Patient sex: M
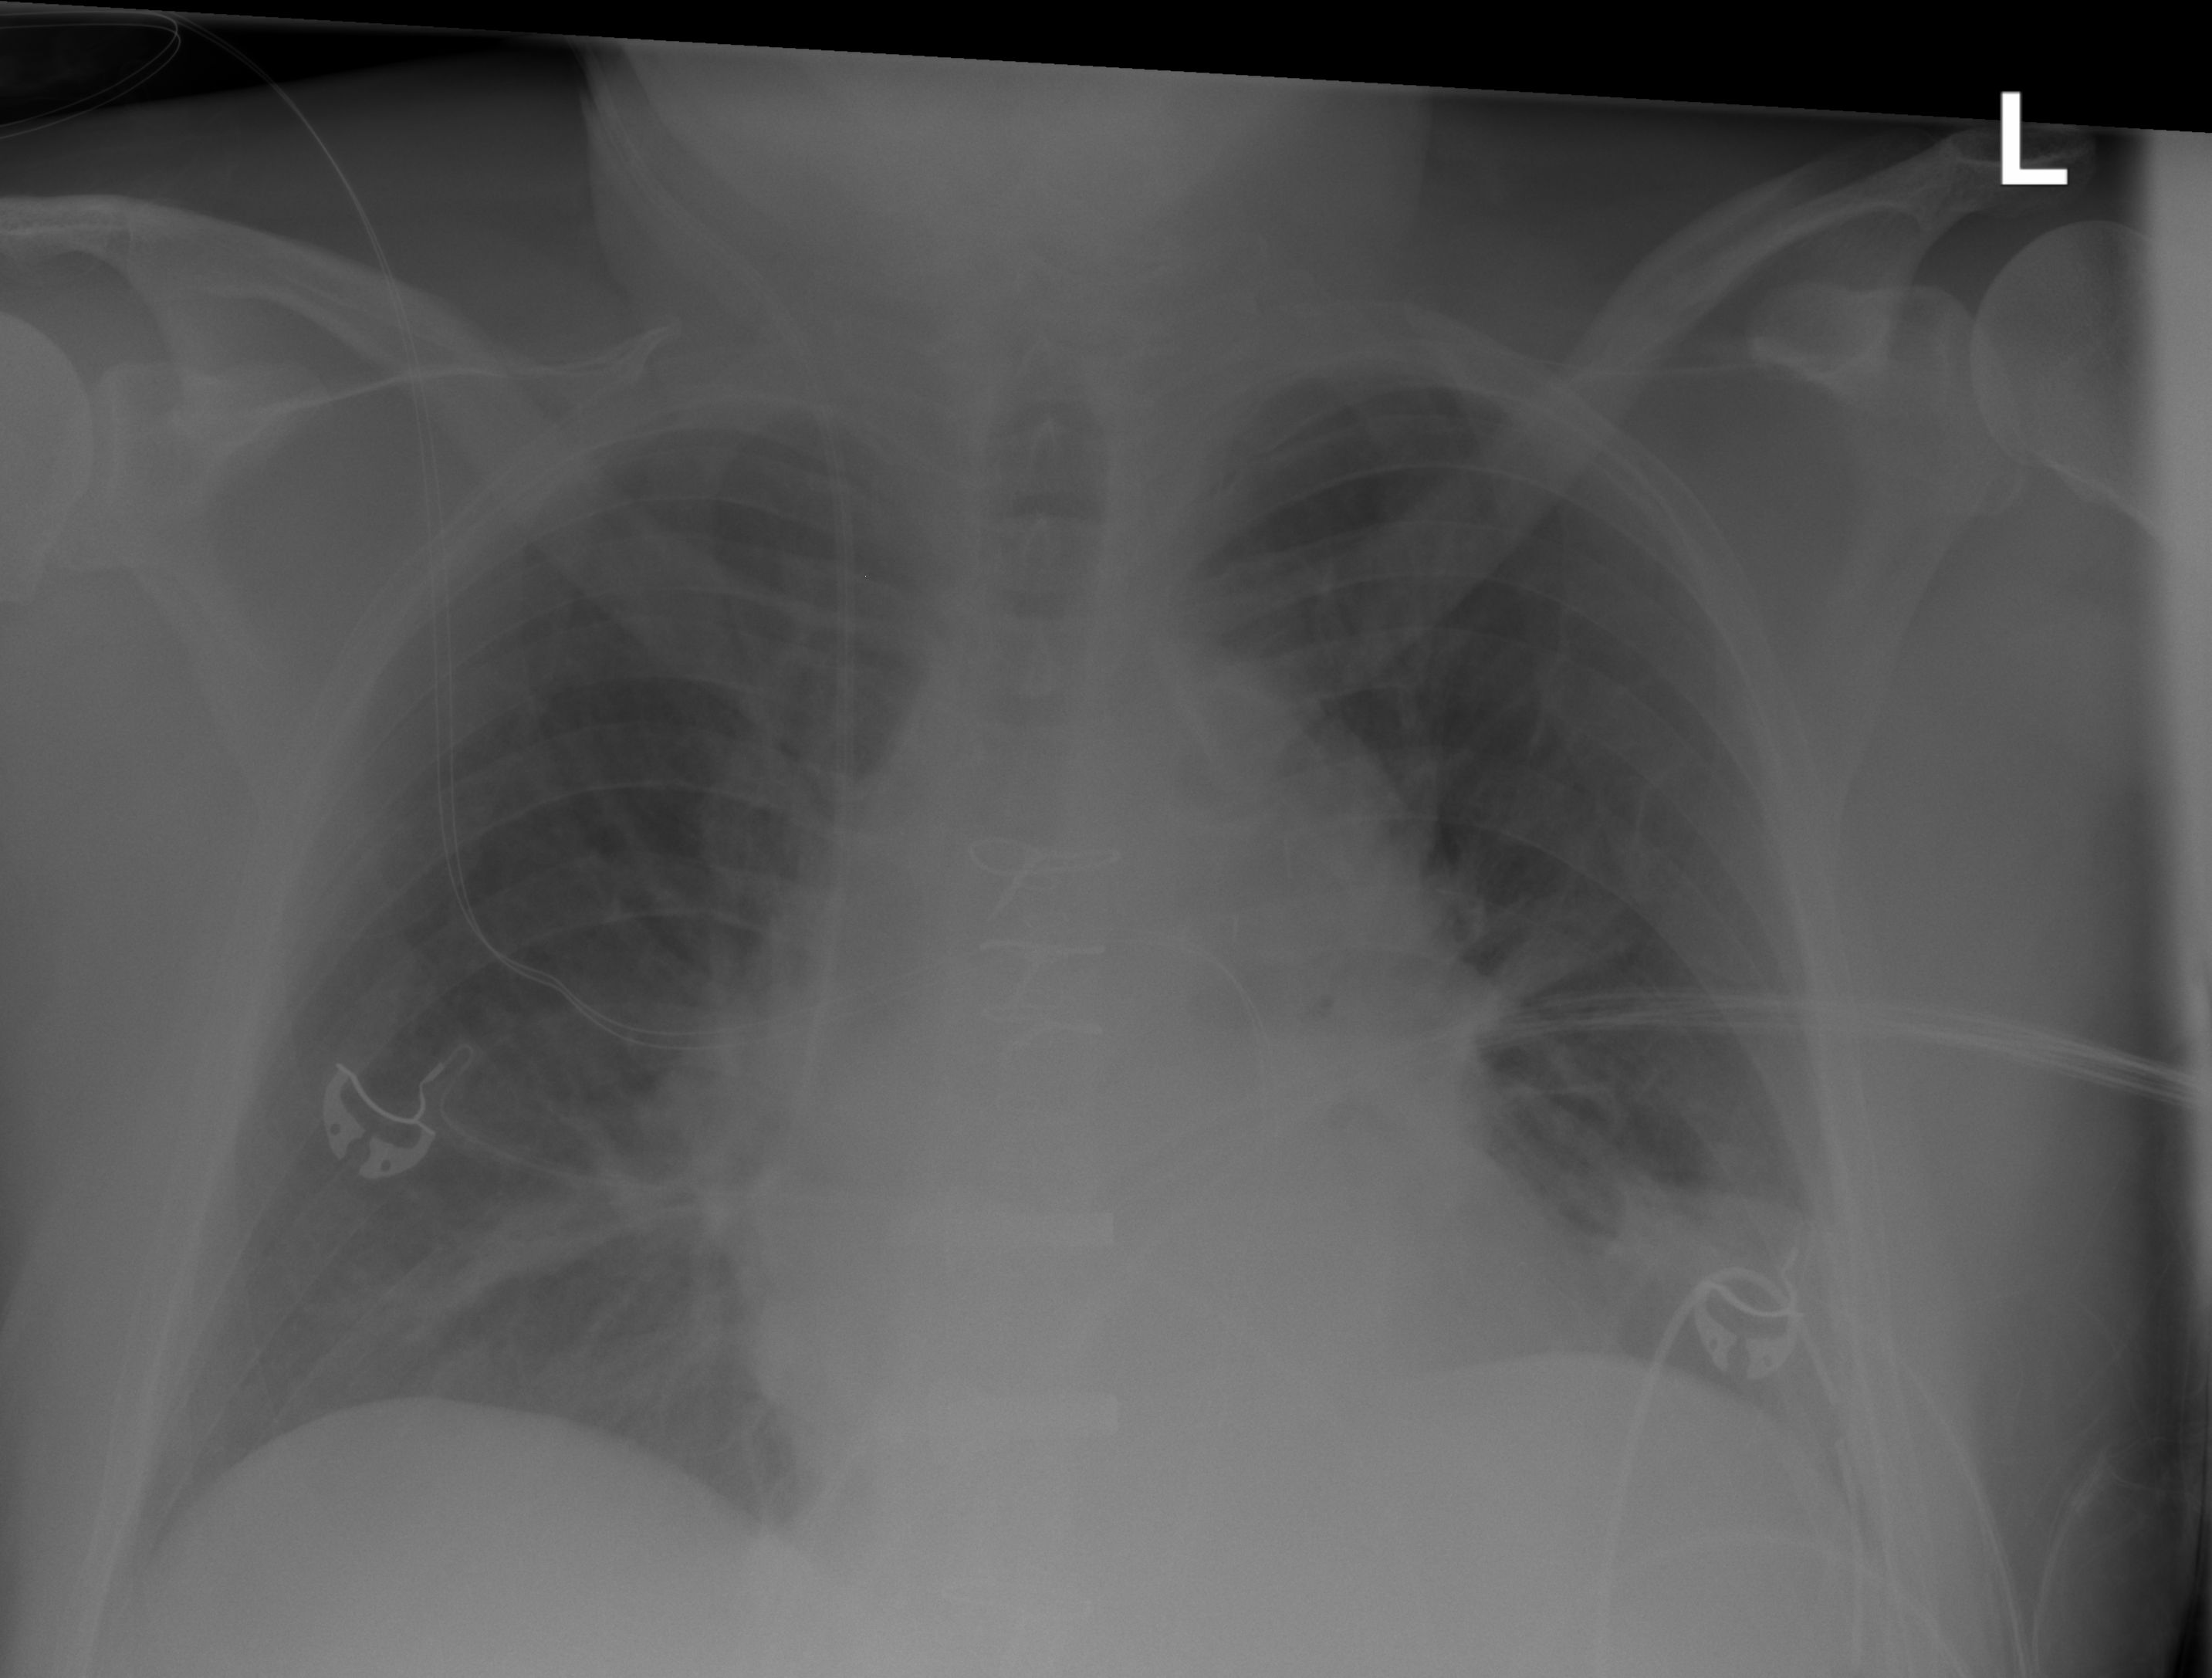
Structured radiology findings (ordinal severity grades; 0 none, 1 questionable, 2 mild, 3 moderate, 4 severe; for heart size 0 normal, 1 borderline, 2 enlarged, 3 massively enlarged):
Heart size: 2
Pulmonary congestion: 0
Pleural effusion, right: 0
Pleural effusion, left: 0
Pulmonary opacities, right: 0
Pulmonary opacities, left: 0
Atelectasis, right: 2
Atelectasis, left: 2